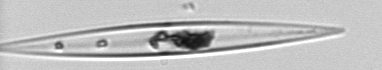
Label: Pleurosigma